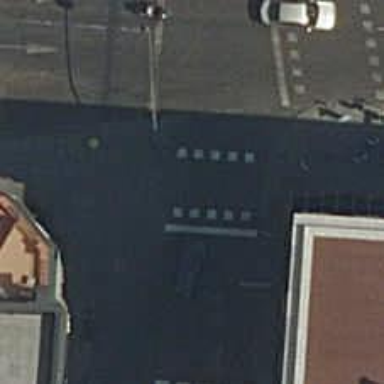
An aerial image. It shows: Crossing with traffic signals.